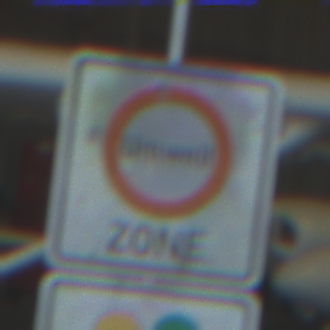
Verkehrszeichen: BeginnUmweltzone
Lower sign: FreistellungVomVerkehrsverbot2
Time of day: Midday
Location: Indoor (Urban)
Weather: NotSpecified
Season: NotSpecified
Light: Natural